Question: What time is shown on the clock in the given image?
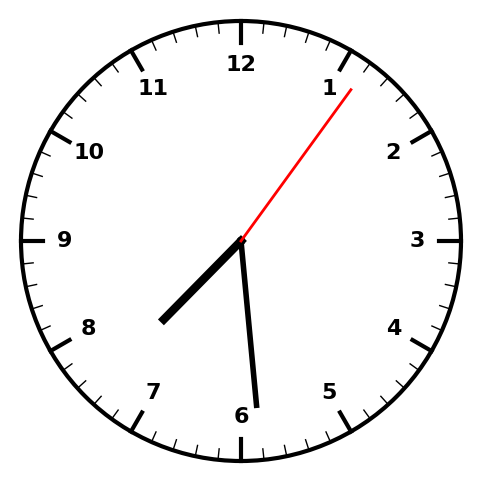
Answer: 07:29:06